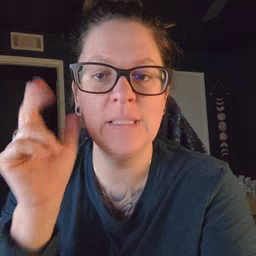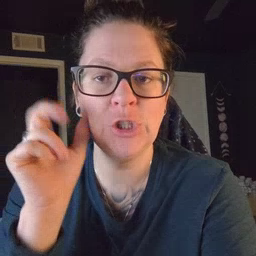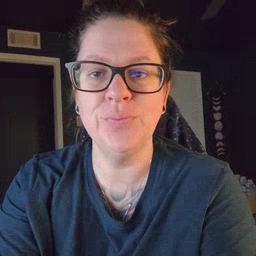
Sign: hear